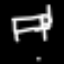
Label: bed